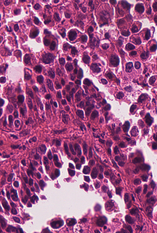
Tumor epithelial tissue: yes
Tumor-associated stroma tissue: yes
Normal tissue: no